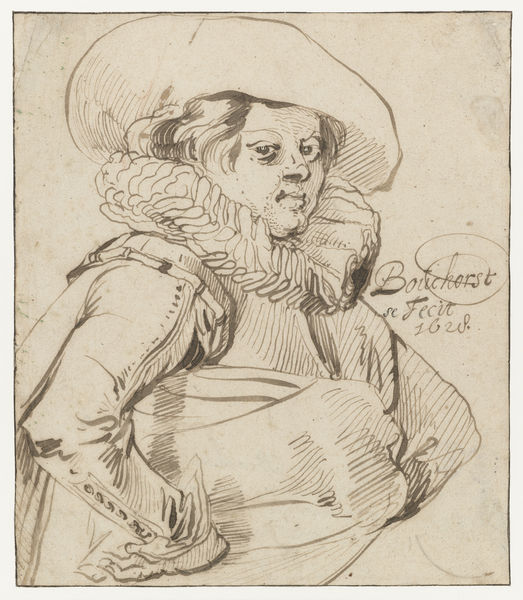
Titel: Jonge man, ten halven lijve, driekwart naar rechts (zelfportret?)
Künstler: Jan Philipsz. van Bouckhorst
Standort: Amsterdam
Institution: Rijksmuseum
Schlagwörter: hand, hut, mund, nase, skizze, zeichnung, jacke, arme, augen, gesicht, kragen, ärmel, portrait, porträt, signatur, haare, stoff, schrift, wangen, linien, oberkörper, hutkrempe, krempe, striche, tusche, halbprofil, schlapphut, rüschenkragen, 1620, arme in die seite gestemmt